Question: How do you make Inno Setup disable <URL> via code?
My file created in Inno Setup accepts parameters, e.g.:
'''
setup.exe -a
'''
or
'''
setup.exe -b
'''
If '-a' parameter is supplied, then enable 'CreateUninstallRegKey', or if '-b' parameter is supplied, then disable 'CreateUninstallRegKey'.
Is there anyway to set 'CreateUninstallRegKey' via code or do I have to make a function then call the function in script section?
This <URL> explains about using '{code:...}' constants, but unfortunately I got this error:

Thanks
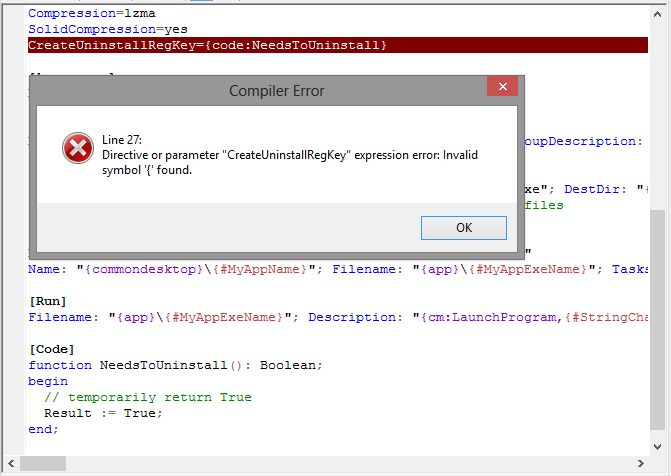
Answer: Do not use the '{code:}' expression for passing values to Boolean type directives. Do it this way:
'''
[Setup]
AppName=My Program
AppVersion=1.5
DefaultDirName={pf}\My Program
CreateUninstallRegKey=NeedsUninstallRegKey
[Code]
function CmdLineParamExists(const Value: string): Boolean;
var
I: Integer;
begin
Result := False;
for I := 1 to ParamCount do
if CompareText(ParamStr(I), Value) = 0 then
begin
Result := True;
Exit;
end;
end;
function NeedsUninstallRegKey: Boolean;
begin
Result := CmdLineParamExists('-a');
end;
'''